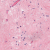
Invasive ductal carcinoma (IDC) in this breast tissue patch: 0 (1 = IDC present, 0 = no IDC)